Interaction volume radius: 5 \u00c5
Interaction volume height: 15 \u00c5
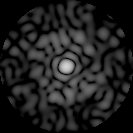
Disorder parameter: 0.8526